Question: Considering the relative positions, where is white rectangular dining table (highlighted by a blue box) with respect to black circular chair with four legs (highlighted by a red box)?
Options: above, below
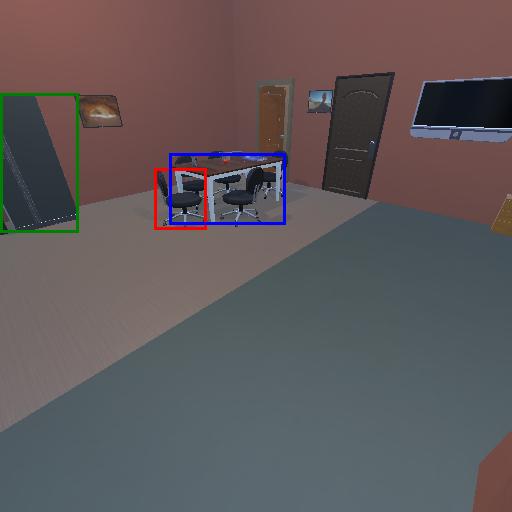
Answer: above